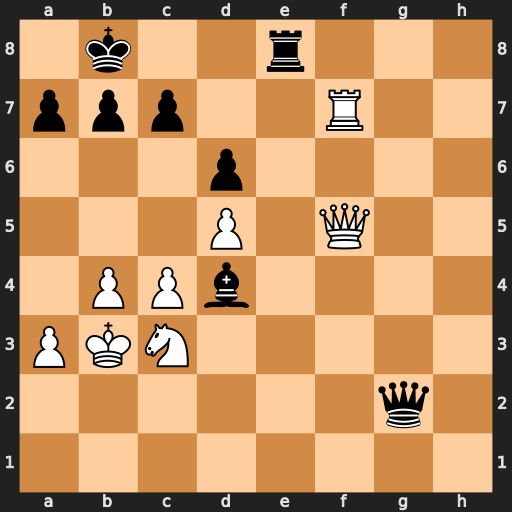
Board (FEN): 1k2r3/ppp2R2/3p4/3P1Q2/1PPb4/PKN5/6q1/8
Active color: w
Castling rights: -
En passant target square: -
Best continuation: Rf8 Qg8 Rxg8